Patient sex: F
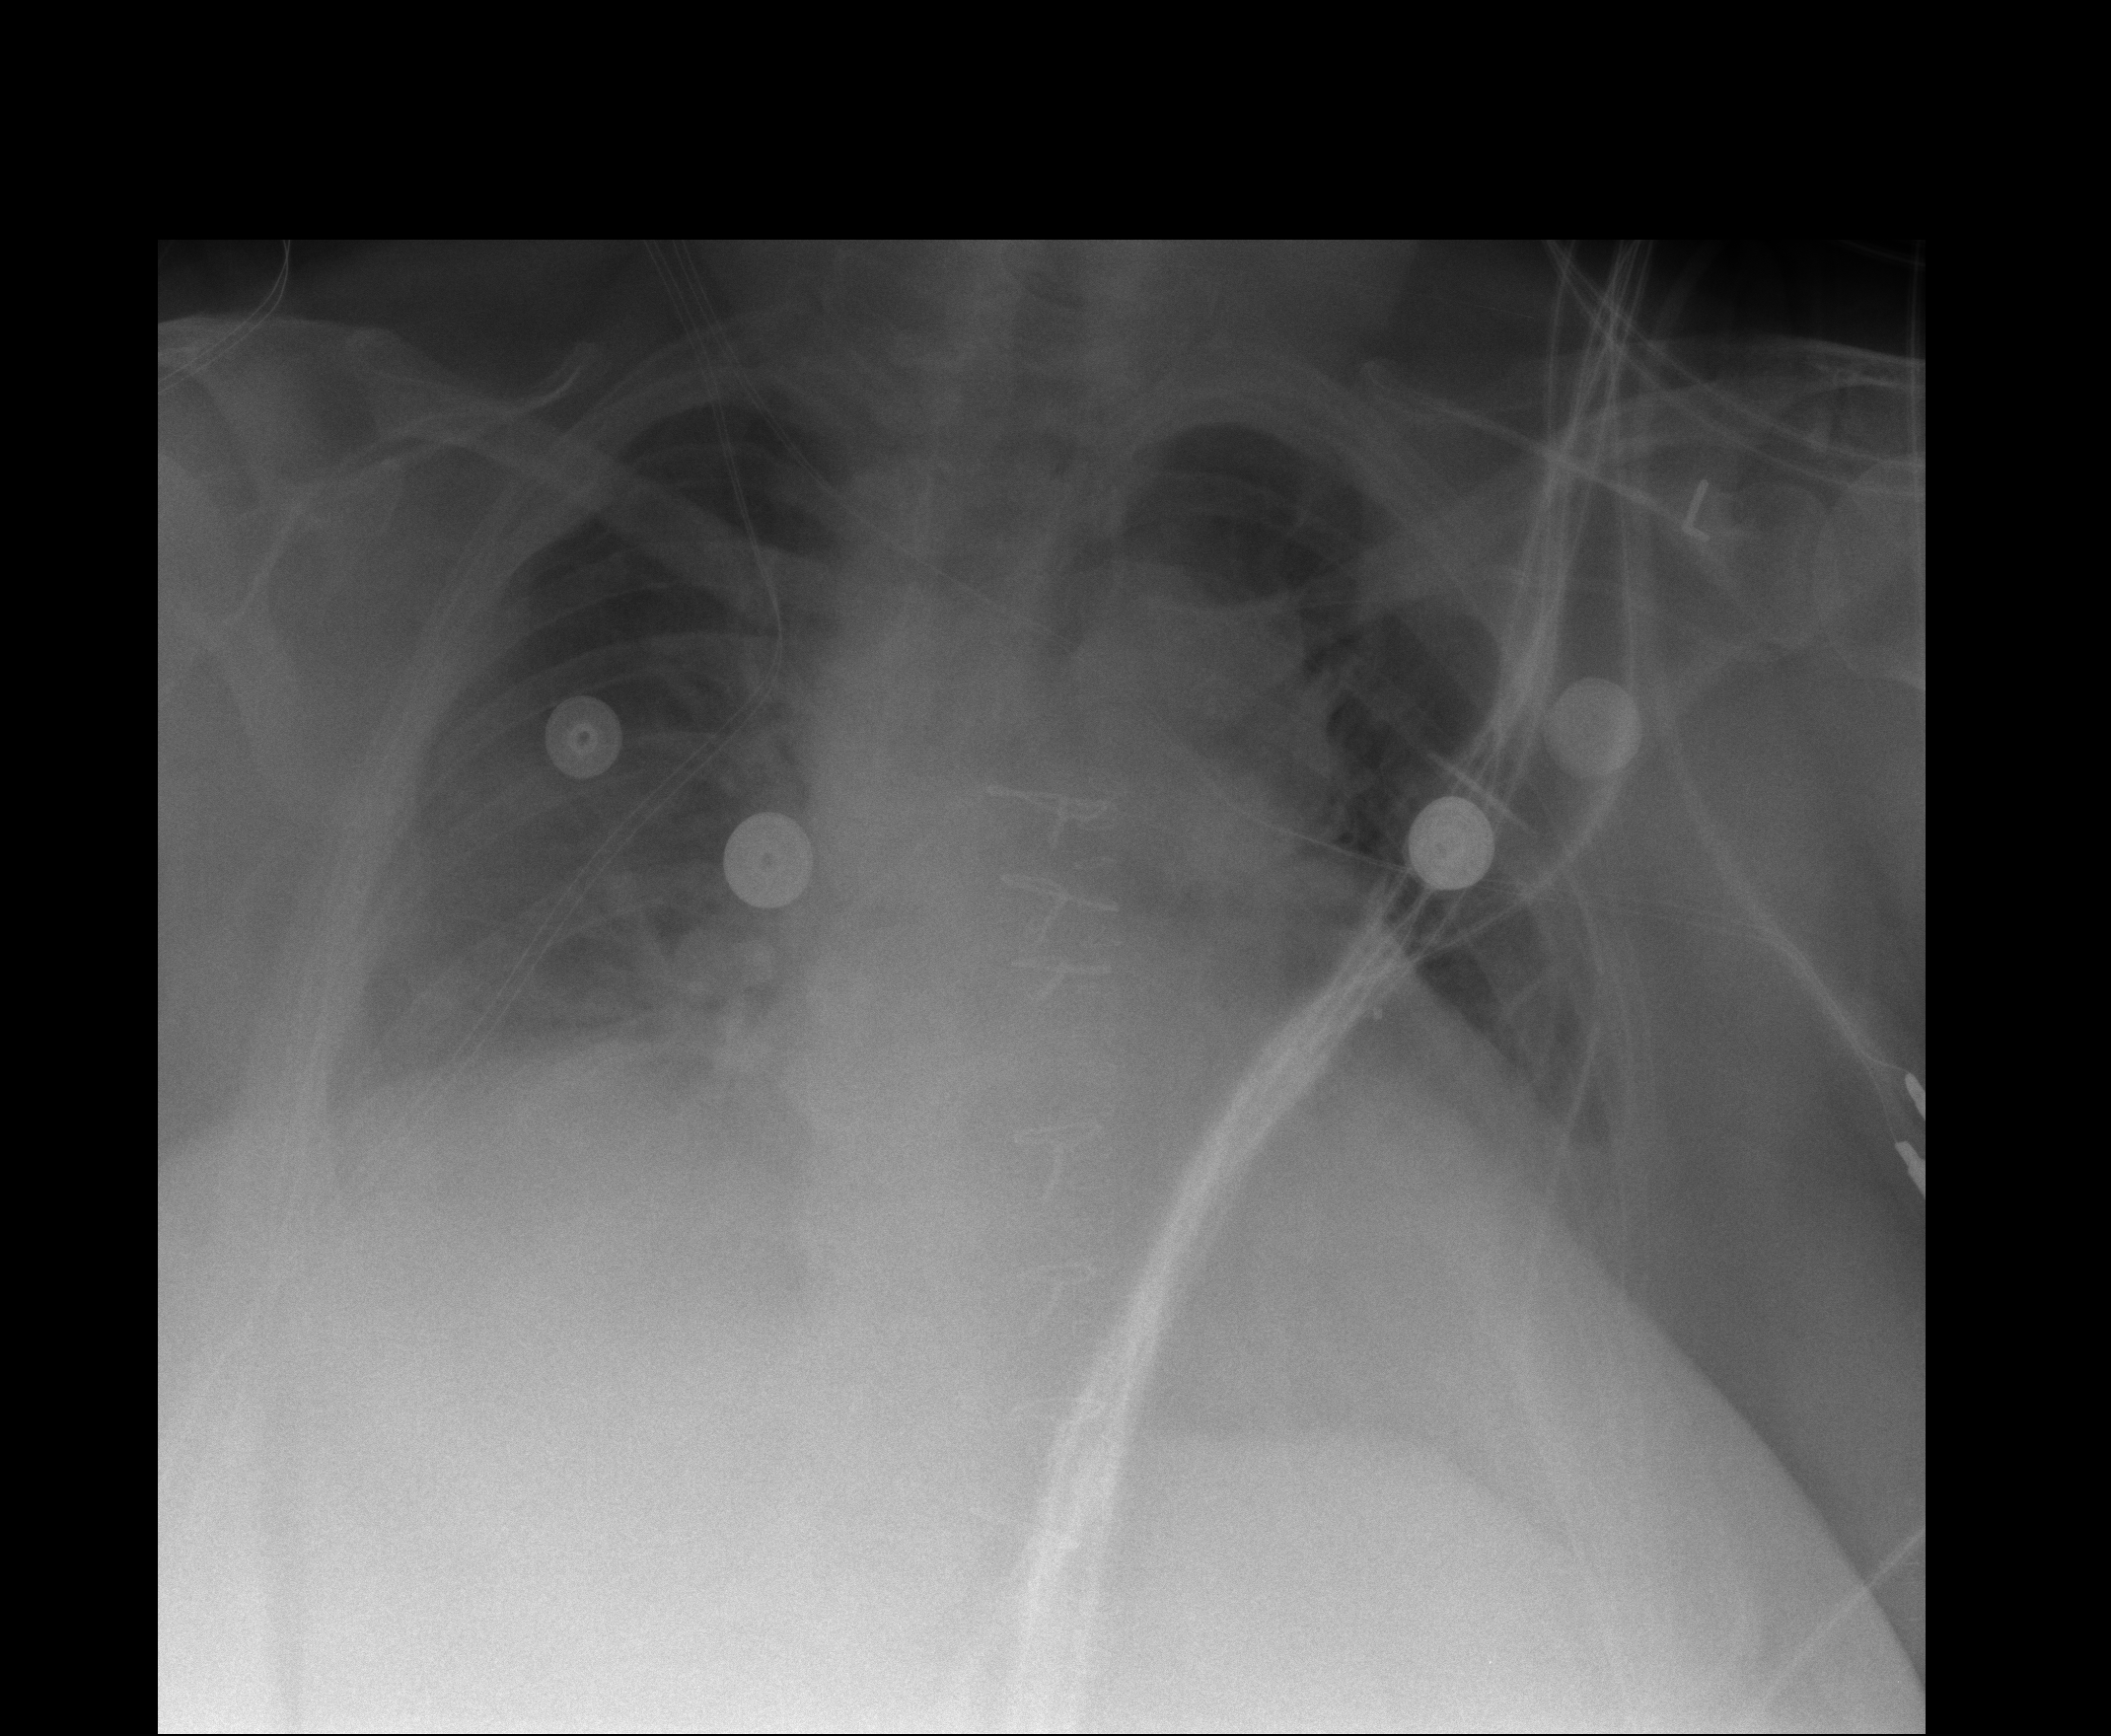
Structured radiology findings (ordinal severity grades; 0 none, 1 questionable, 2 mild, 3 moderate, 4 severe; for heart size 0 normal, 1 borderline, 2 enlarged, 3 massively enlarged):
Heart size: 2
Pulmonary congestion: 2
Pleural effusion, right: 1
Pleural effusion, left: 2
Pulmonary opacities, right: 2
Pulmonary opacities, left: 2
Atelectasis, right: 2
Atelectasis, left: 2